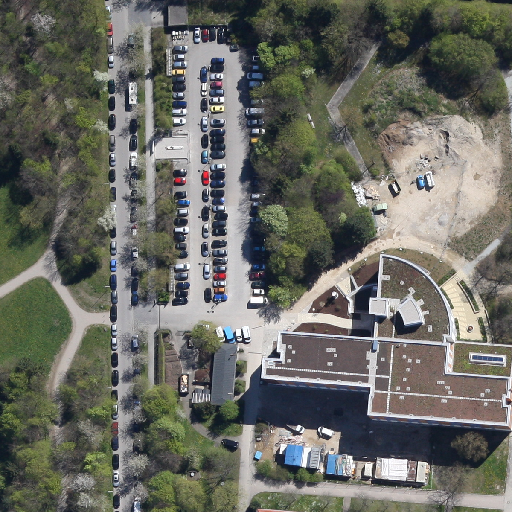
Referring expression: sidewalk along with tree